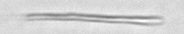
Label: fiber